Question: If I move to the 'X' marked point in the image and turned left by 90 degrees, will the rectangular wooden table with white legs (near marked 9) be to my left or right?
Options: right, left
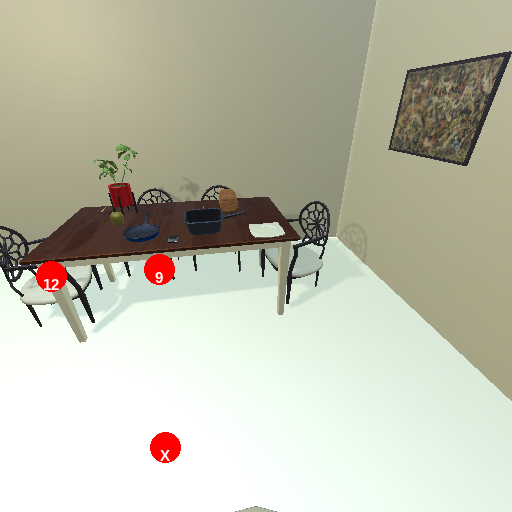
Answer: right